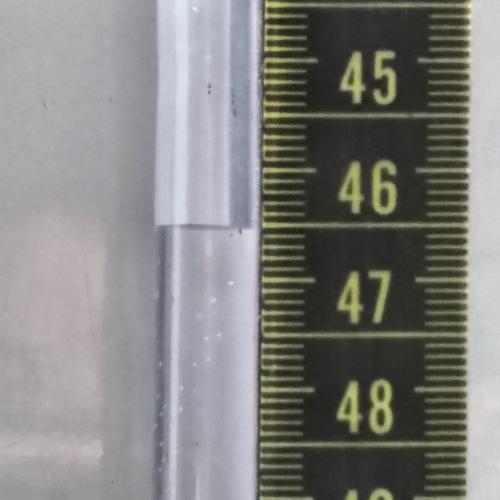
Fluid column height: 46.5 cm